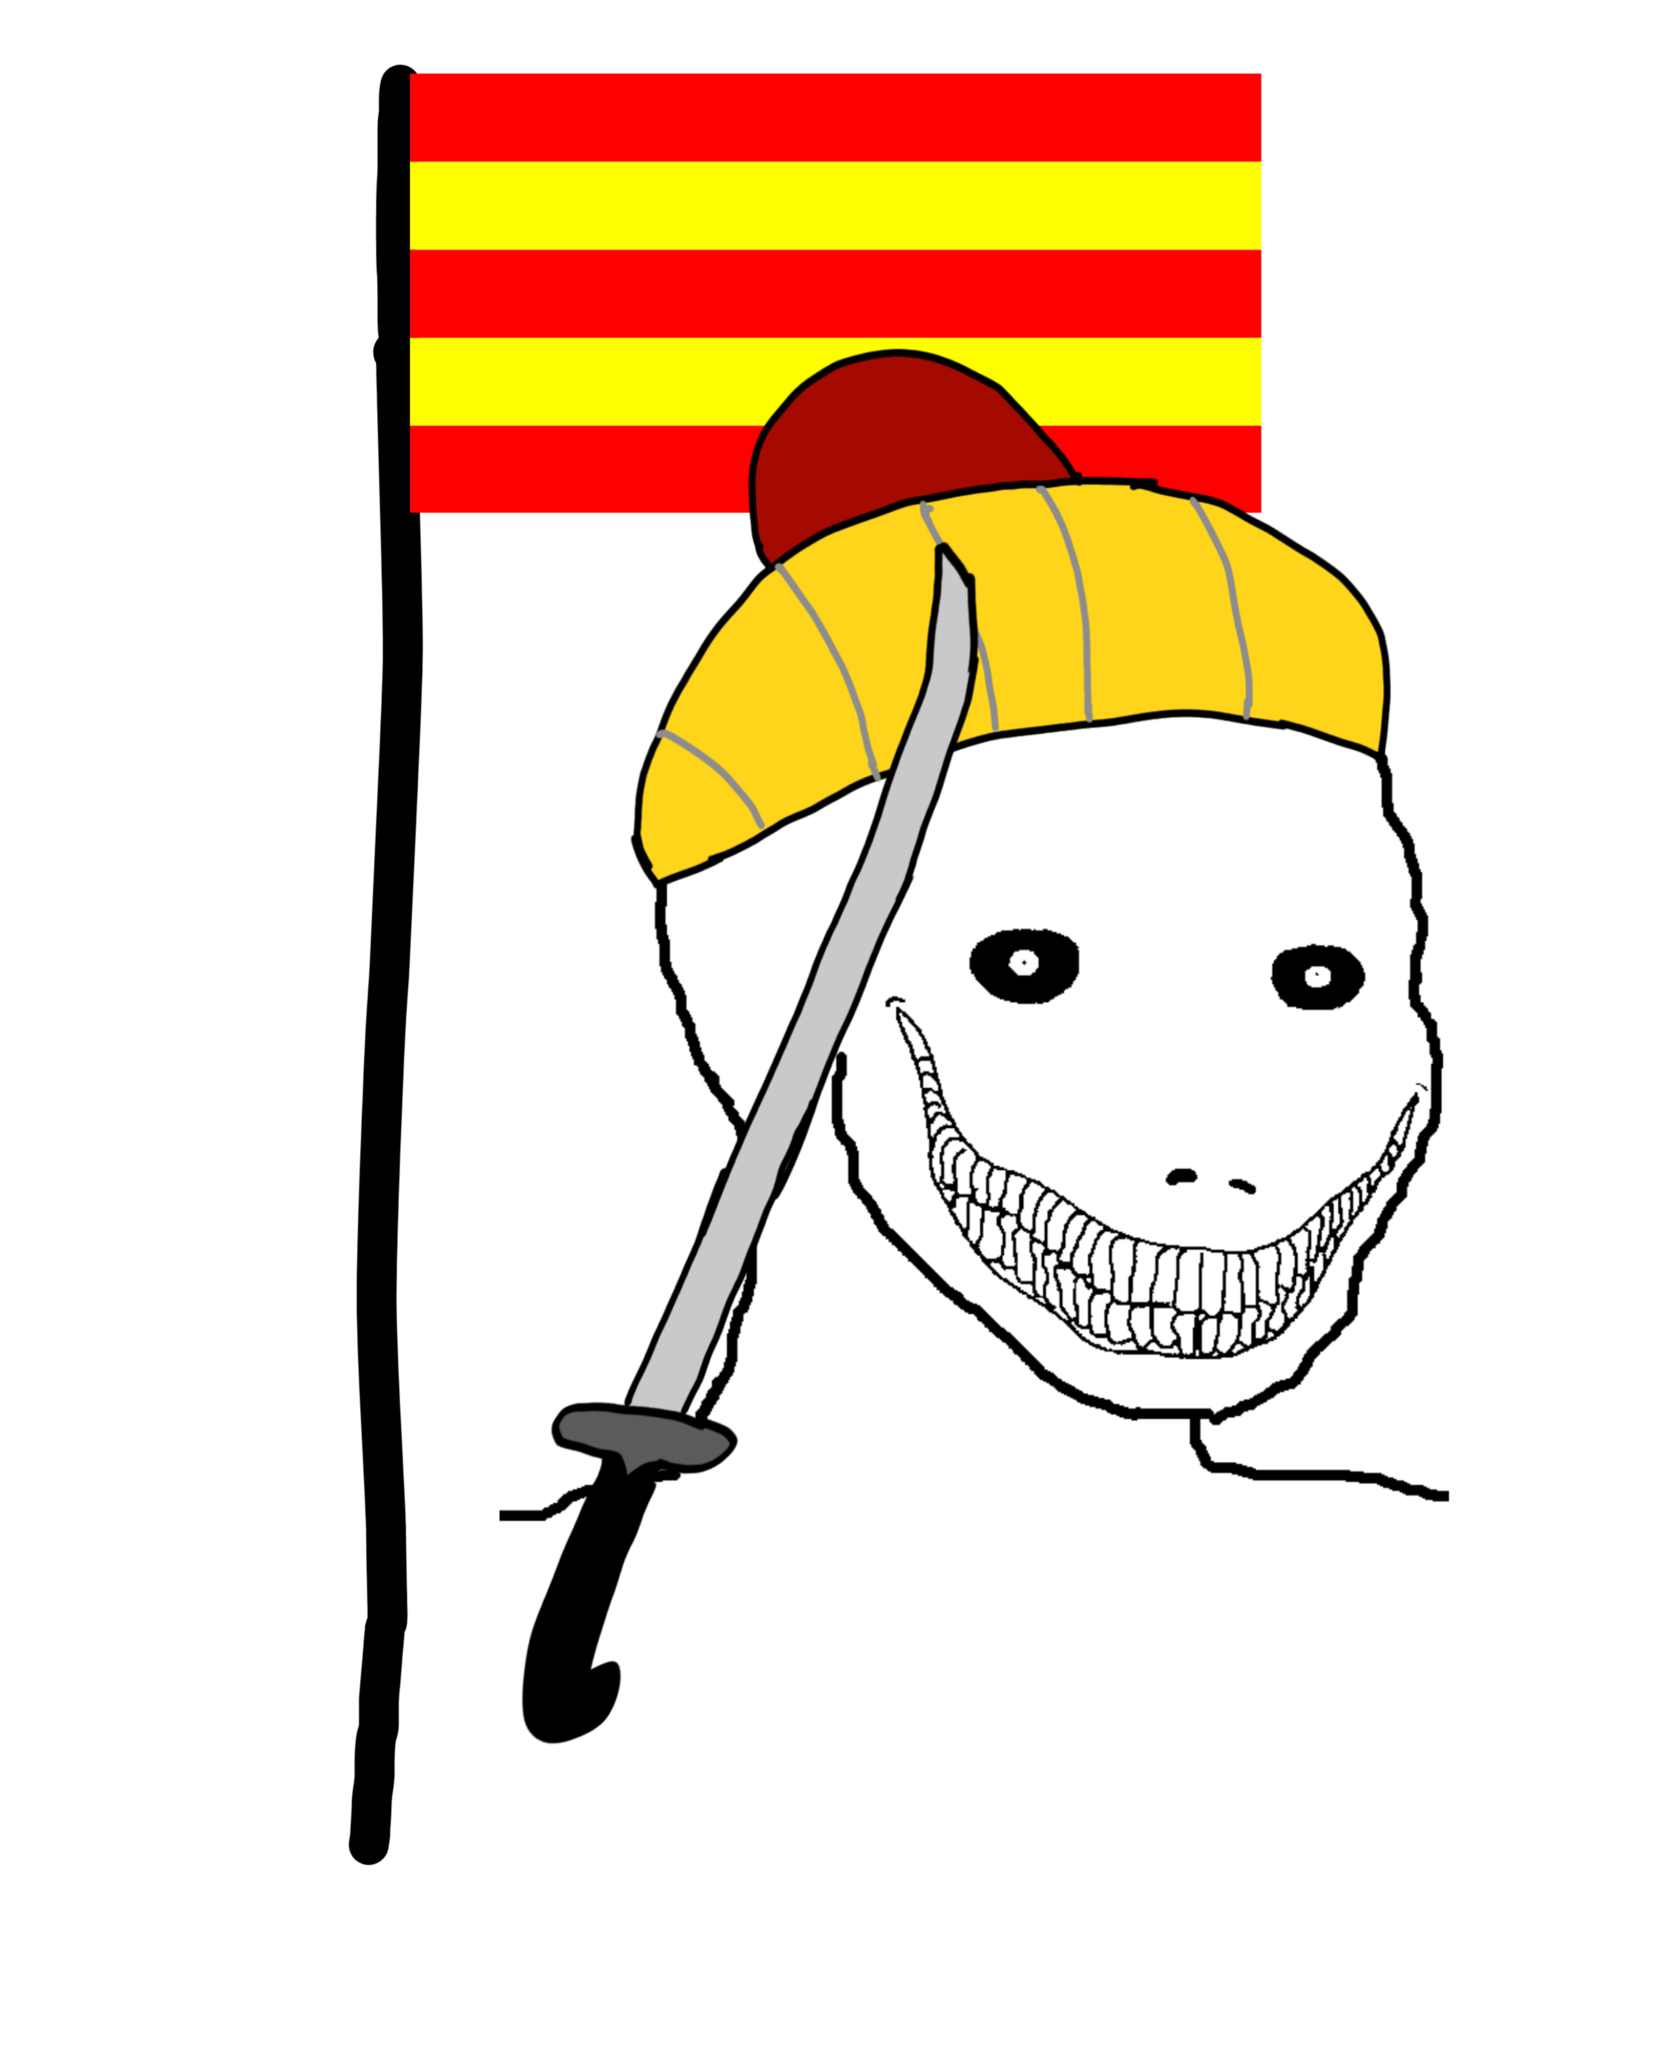
Label: 5_Oomer